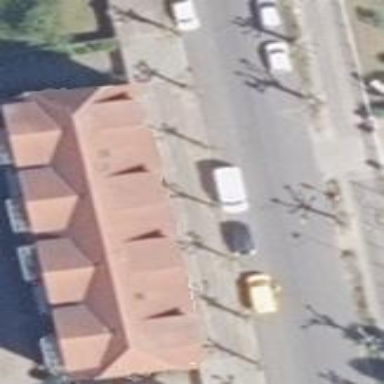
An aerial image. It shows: Hipped roof apartment building.